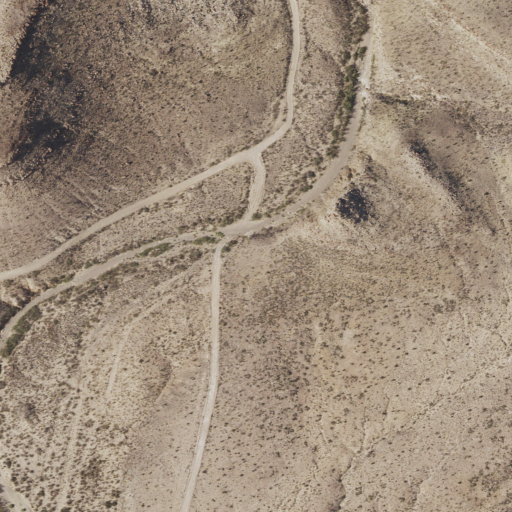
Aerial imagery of valley in Texas named Burro Canyon containing only shrub